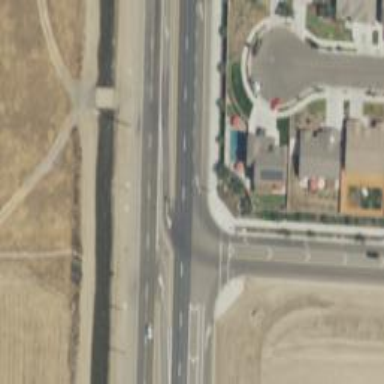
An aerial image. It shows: Primary link highway.